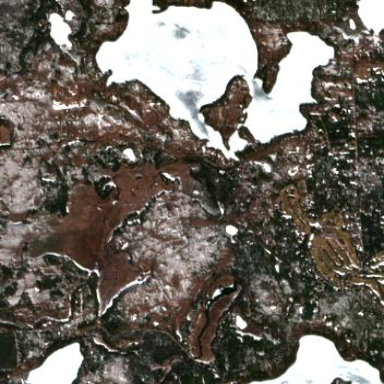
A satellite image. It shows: Bog wetland.